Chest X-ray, PA view. Patient: 33 years old, sex F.
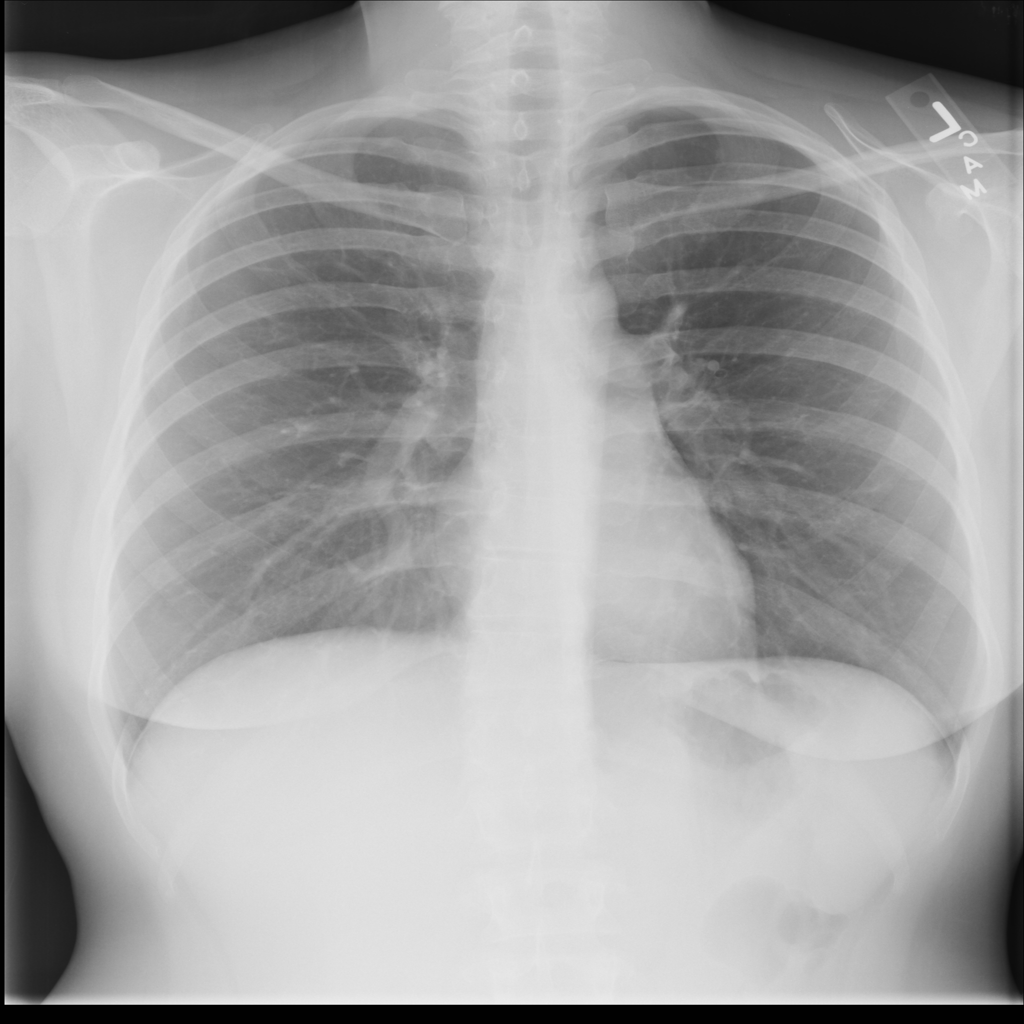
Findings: No Finding